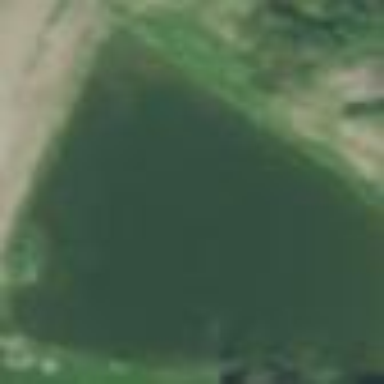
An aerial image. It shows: Sediment control pond designated within natural water feature.